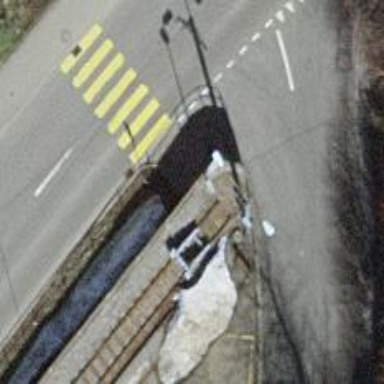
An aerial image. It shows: Retaining wall.